Interaction volume radius: 10 \u00c5
Interaction volume height: 20 \u00c5
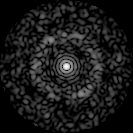
Disorder parameter: 0.8298